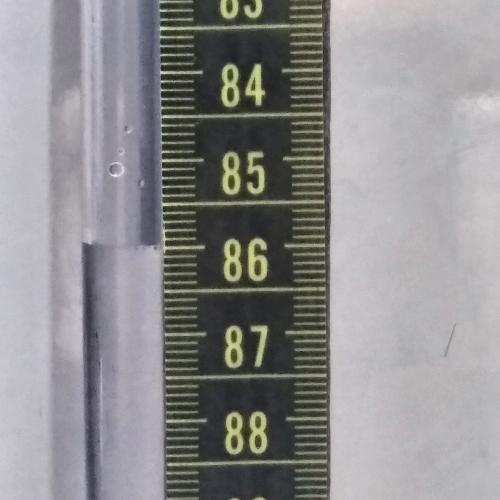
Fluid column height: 86.0 cm